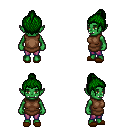
a pixel art fantasy rpg character, female body template, orc, green skin, brown tunic, magenta pants, green short topknot hairstyle, brown slippers, four views (front, back, left, right), 2x2 character sprite sheet, small pixel art, hard edges, no anti-aliasing